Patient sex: M
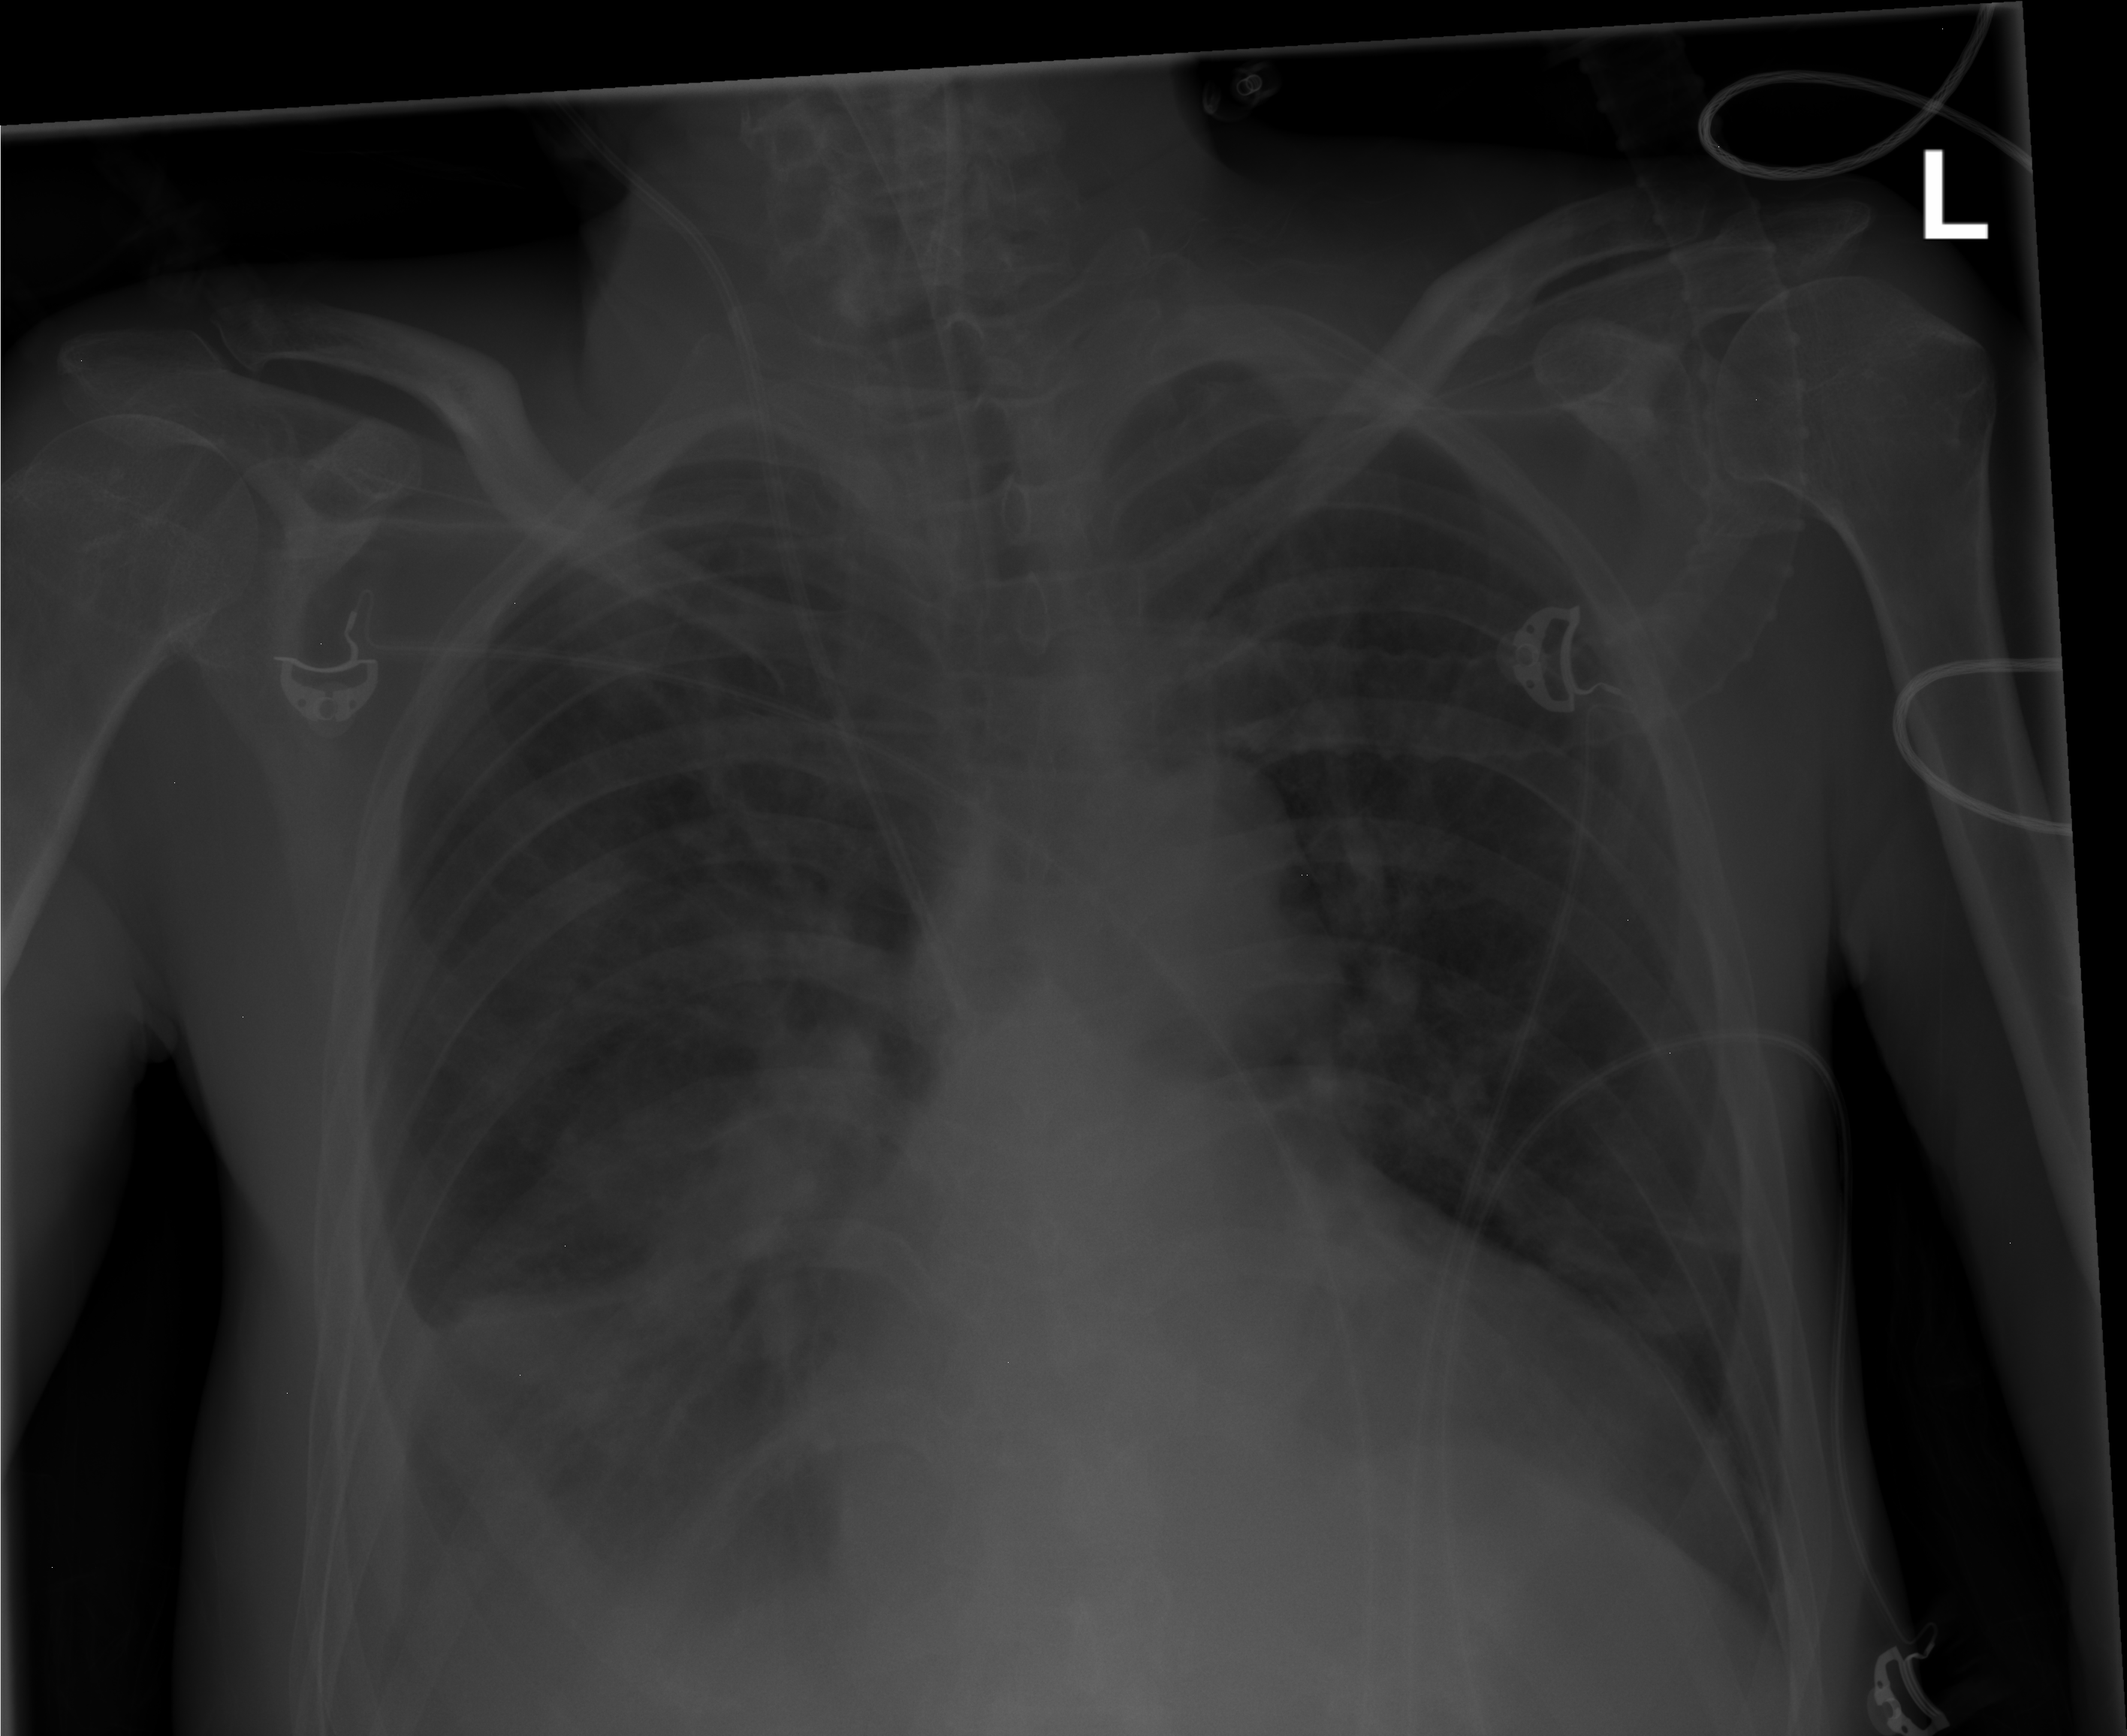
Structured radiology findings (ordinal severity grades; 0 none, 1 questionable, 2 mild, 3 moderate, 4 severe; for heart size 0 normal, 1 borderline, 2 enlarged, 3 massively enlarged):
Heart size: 2
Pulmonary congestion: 2
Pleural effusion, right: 3
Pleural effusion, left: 0
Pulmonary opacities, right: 1
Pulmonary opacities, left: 0
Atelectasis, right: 3
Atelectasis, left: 0